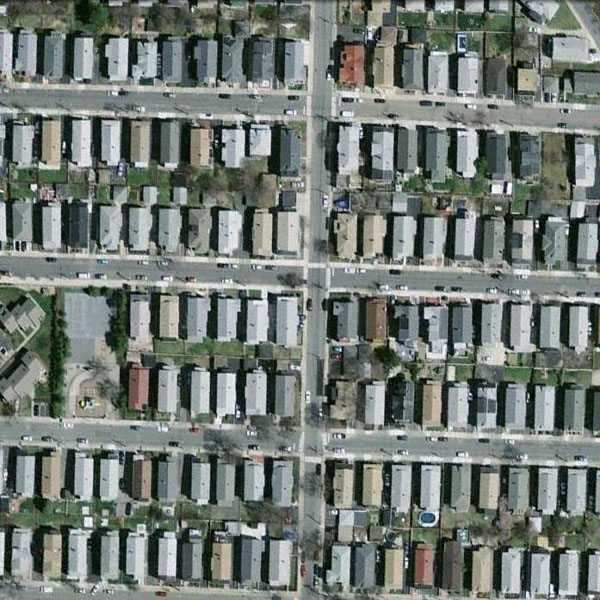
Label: DenseResidential